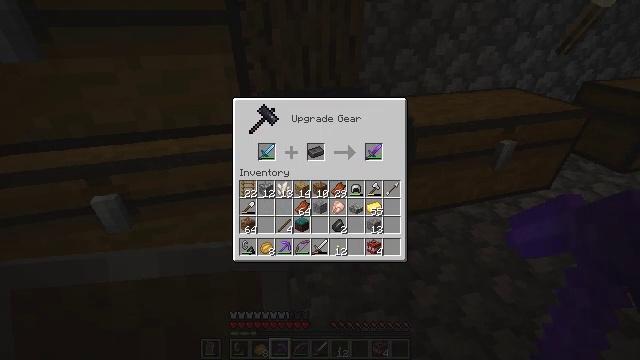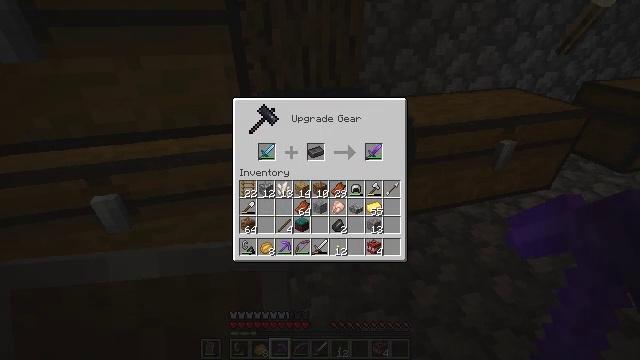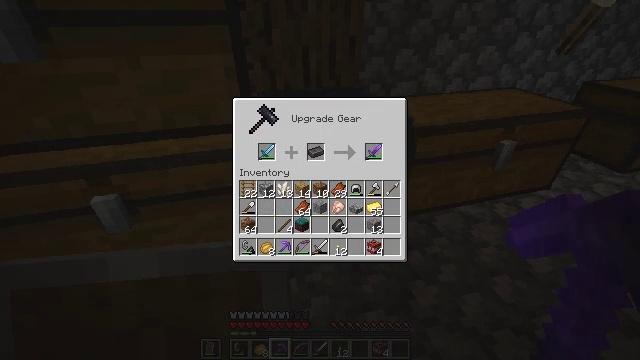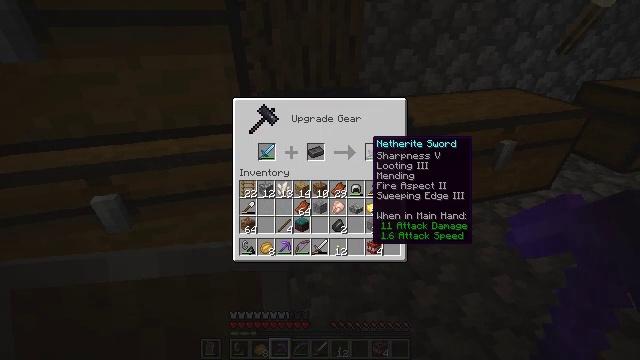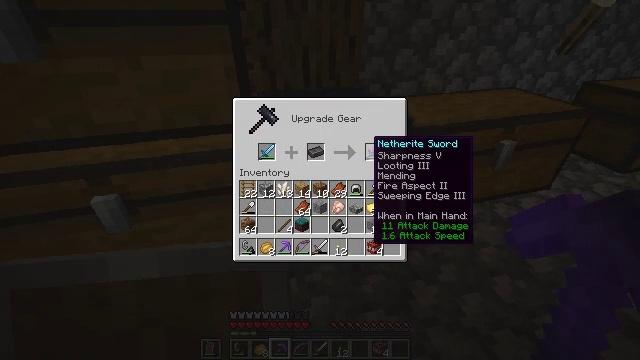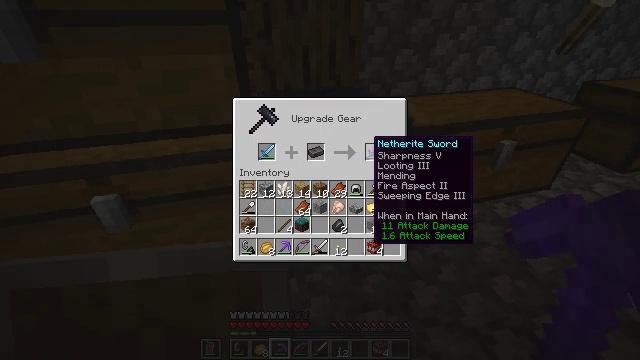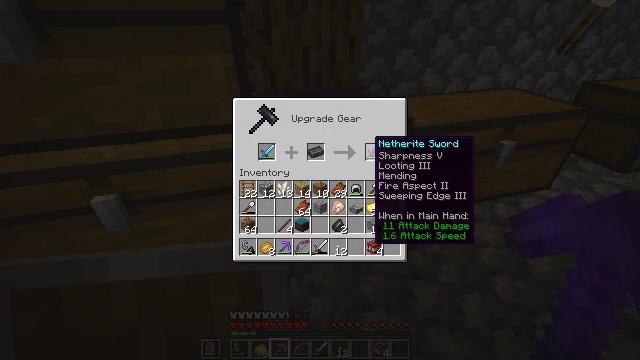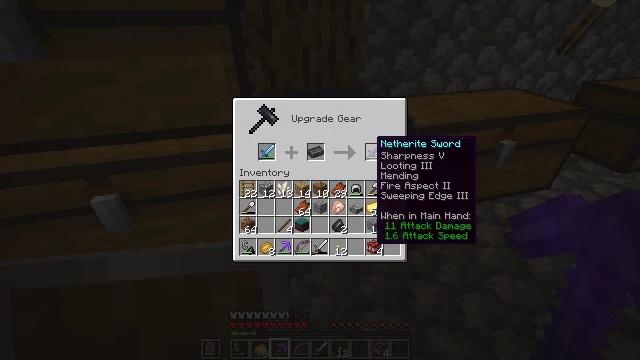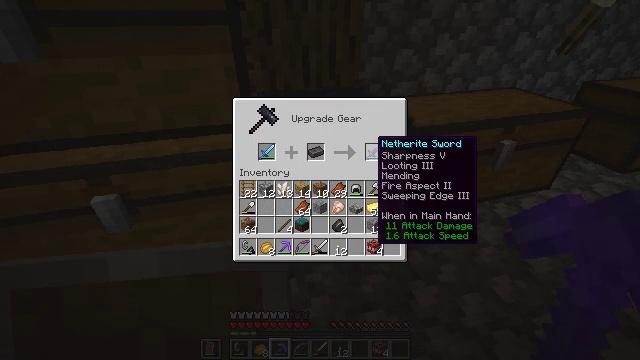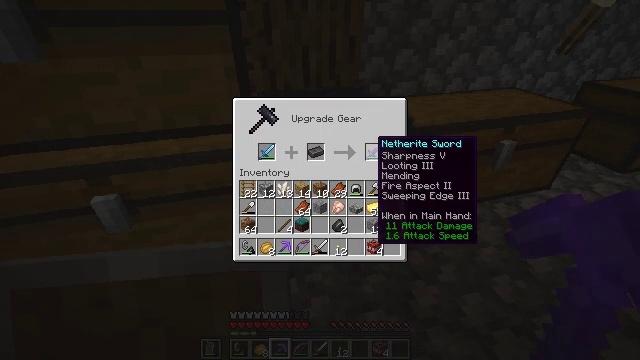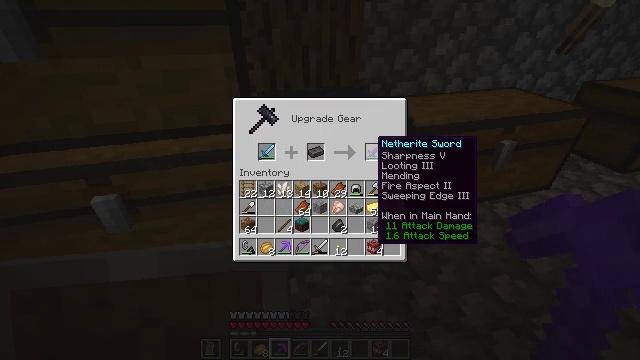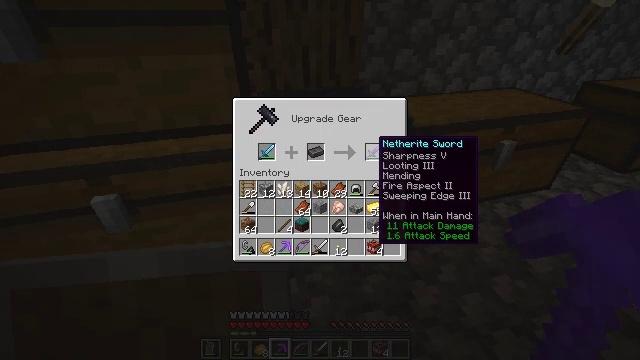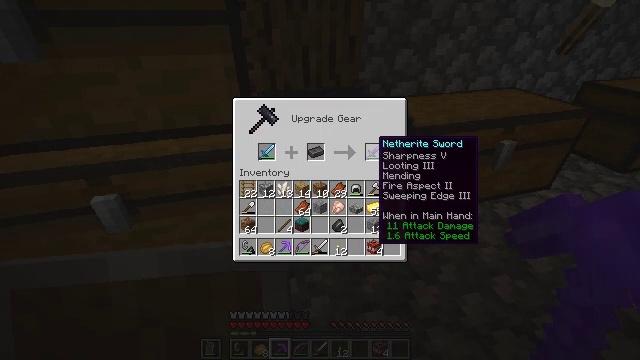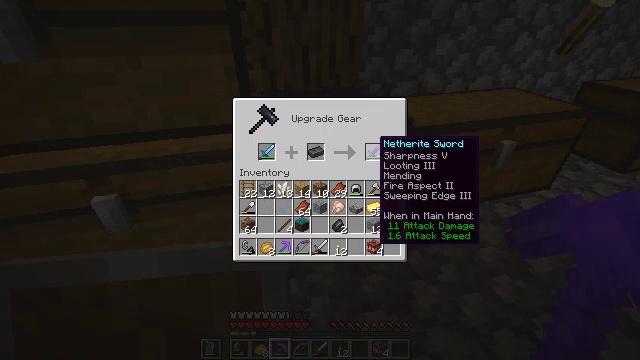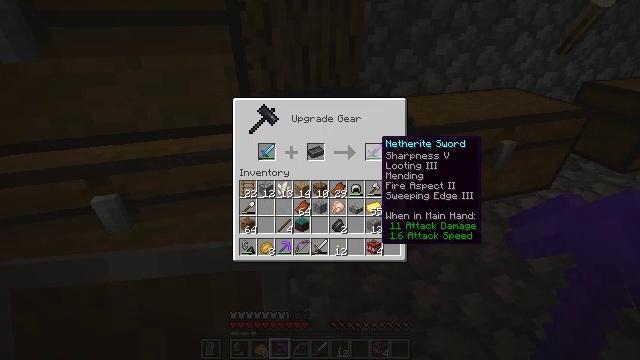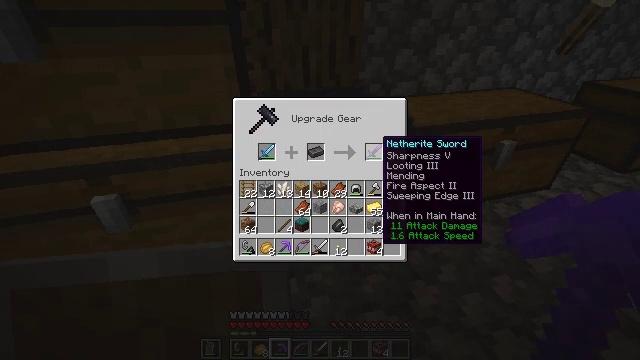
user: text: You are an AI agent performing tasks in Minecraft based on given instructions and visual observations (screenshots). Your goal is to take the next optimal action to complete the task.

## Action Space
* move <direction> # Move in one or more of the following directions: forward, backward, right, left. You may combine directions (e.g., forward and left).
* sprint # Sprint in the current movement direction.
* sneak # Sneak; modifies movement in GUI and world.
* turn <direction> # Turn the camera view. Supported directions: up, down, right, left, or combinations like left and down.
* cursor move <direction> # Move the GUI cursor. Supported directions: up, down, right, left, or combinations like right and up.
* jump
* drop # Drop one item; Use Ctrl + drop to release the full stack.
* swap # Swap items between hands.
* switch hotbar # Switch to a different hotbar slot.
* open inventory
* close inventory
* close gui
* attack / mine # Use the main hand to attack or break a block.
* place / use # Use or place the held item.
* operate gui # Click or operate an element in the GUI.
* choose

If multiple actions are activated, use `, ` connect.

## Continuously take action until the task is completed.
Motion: motion action
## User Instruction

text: Craft a netherite sword.
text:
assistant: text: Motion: no_op
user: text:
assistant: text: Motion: no_op
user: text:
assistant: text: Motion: no_op
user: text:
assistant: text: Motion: no_op
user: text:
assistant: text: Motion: no_op
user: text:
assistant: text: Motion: no_op
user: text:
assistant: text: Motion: no_op
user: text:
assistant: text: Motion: no_op
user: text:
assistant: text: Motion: no_op
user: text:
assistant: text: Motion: no_op
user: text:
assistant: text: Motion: no_op
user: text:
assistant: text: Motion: no_op
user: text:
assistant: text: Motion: no_op
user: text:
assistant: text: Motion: no_op
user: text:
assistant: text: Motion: no_op
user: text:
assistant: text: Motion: no_op
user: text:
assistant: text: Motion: no_op
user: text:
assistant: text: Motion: no_op
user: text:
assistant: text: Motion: no_op
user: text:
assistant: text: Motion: no_op
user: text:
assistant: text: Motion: no_op
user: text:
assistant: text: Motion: no_op
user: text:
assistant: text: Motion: no_op
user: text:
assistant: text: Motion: no_op
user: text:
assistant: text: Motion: no_op
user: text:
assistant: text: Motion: no_op
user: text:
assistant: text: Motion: no_op
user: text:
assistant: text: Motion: no_op
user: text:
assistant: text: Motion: no_op
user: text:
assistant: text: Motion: no_op